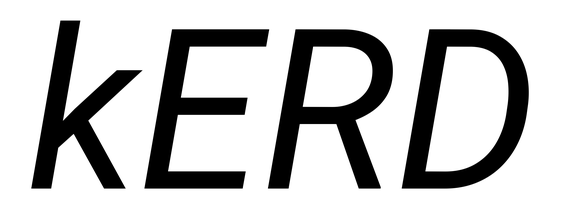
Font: Roboto-Italic_Italic